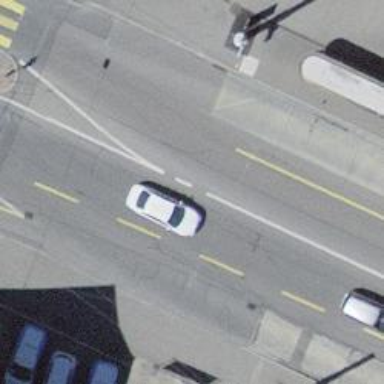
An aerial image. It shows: Trolleybus stop position for public transport.